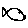
Label: fish